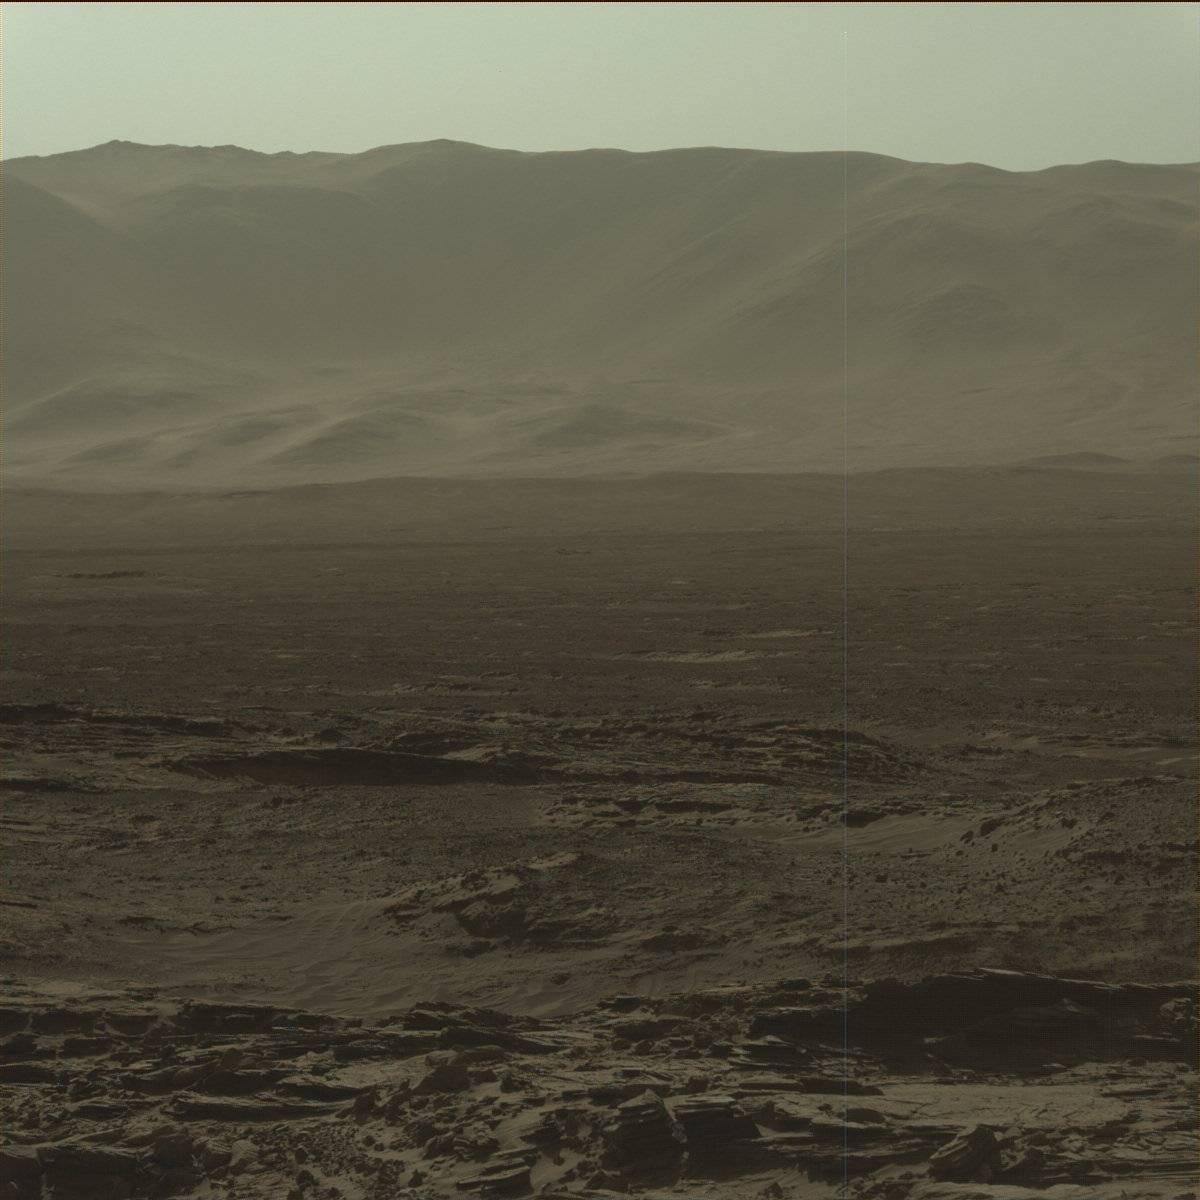
Terrain classes present: Bedrock, Ridge, Rock, Sand / Soil, Sky